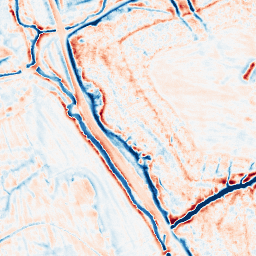
Category: edge_preserving
Decomposition family: bilateral
Decomposition parameters: d: 15
sigma_color: 100
sigma_space: 50
Upsampling method: quintic
Upsampling parameters: scale: 2
Upsampling scale: 2